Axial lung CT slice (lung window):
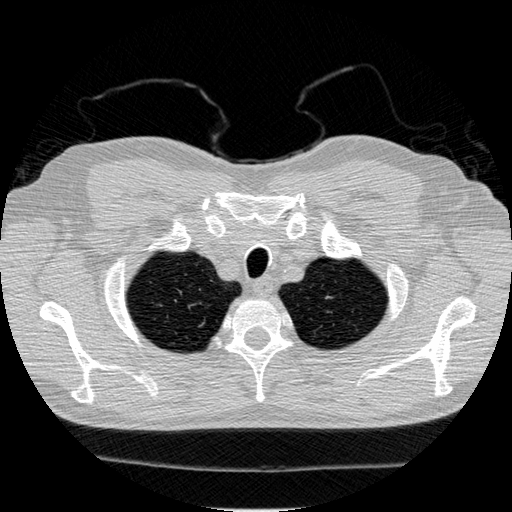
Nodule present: no